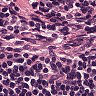
Metastatic tissue present: no